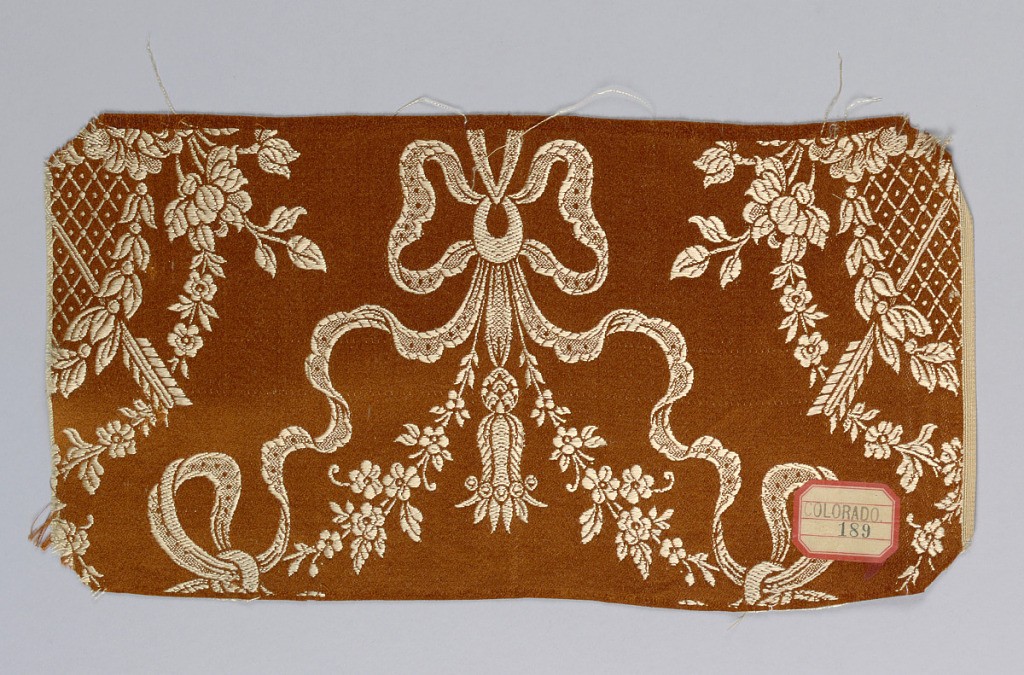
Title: Samples
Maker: Orinoka Mills, Philadelphia, Pennsylvania, USA
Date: ca. 1910
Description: a. rust color warp and gold/tan color weft
b. rust color warp and light green weft
c. rust color warp and gold/tan color weft